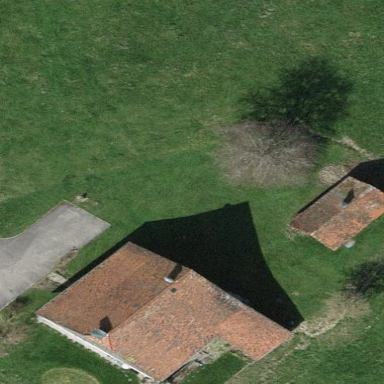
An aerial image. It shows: Farmyard area.